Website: crate-barrel
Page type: delivery-shipping
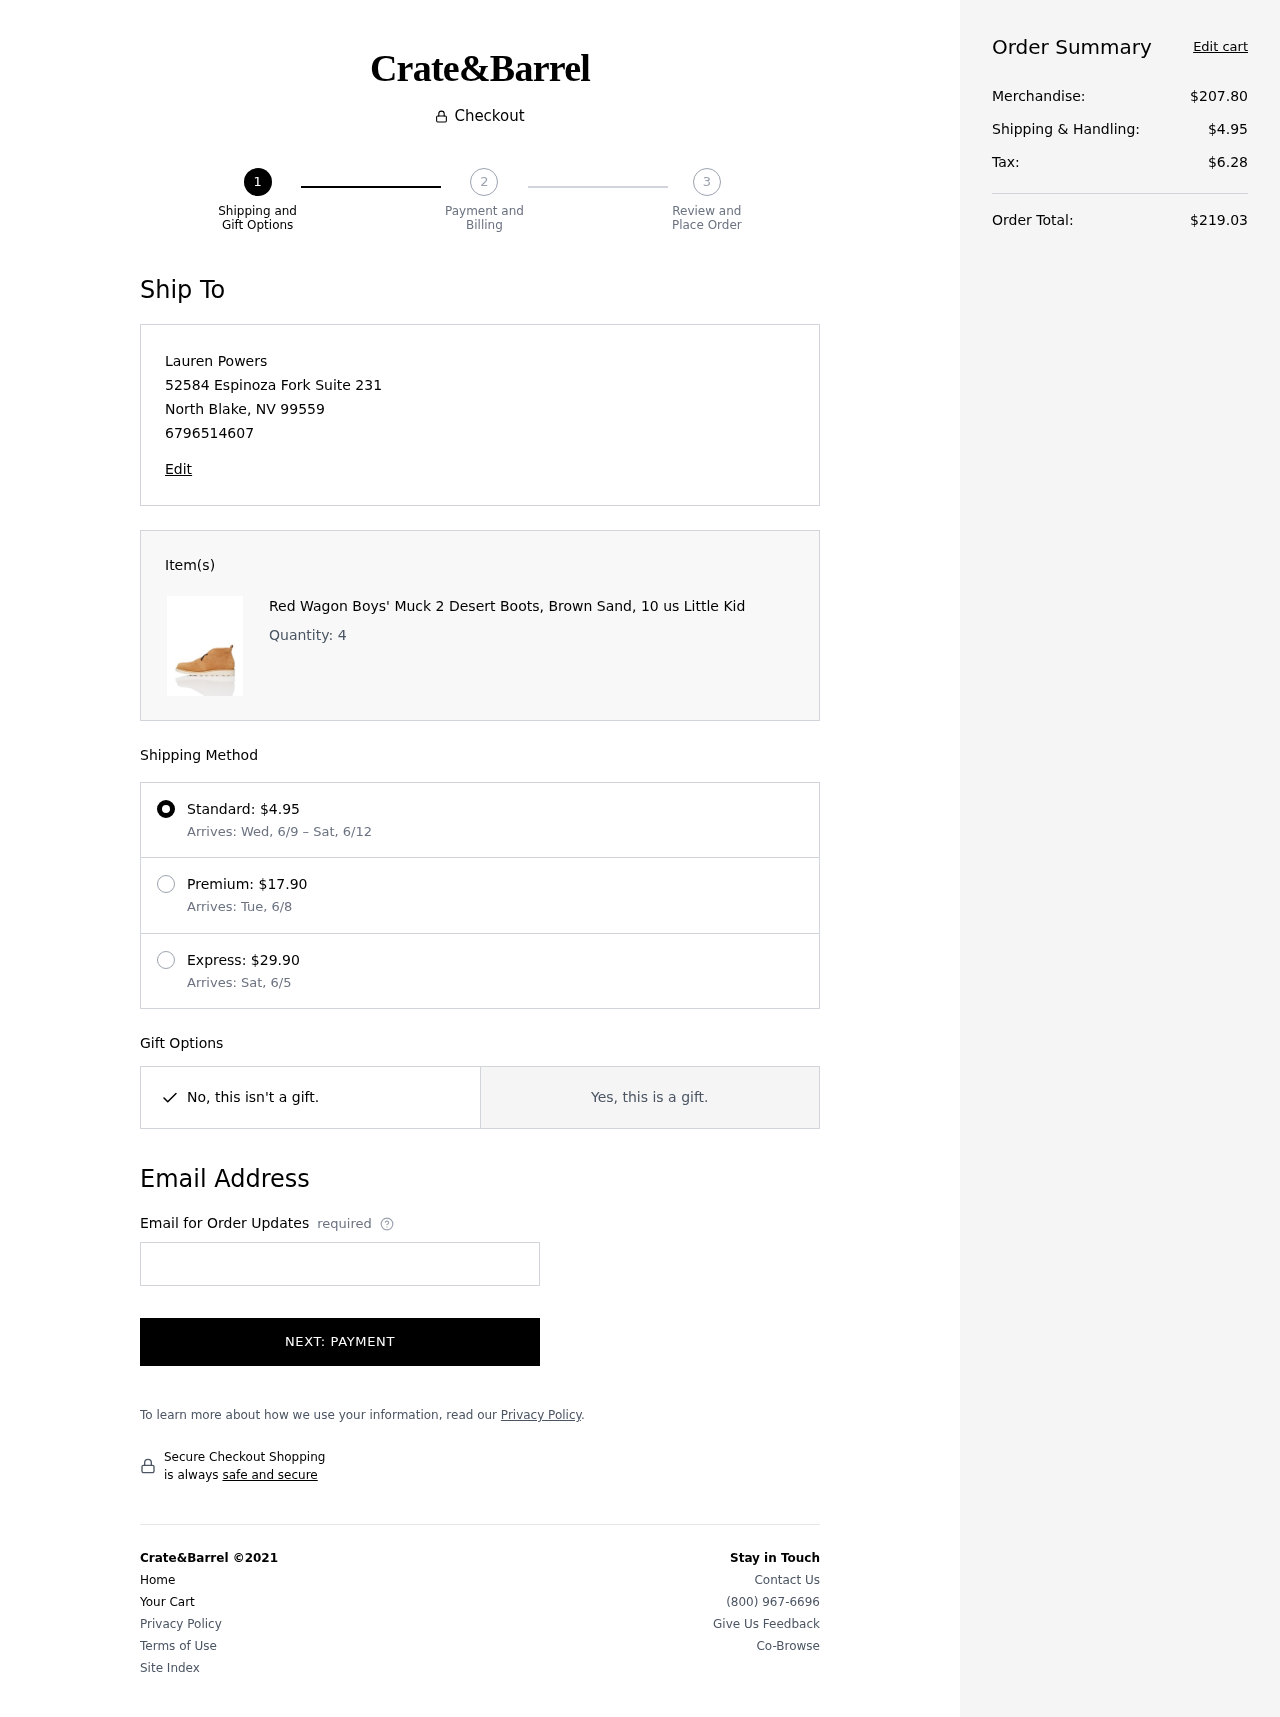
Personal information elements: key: PII_CITY
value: North Blake
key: PII_EMAIL
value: lauren_powers@hotmail.com
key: PII_FULLNAME
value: Lauren Powers
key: PII_PHONE
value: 6796514607
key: PII_POSTCODE
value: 99559
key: PII_STATE_ABBR
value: NV
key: PII_STREET
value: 52584 Espinoza Fork Suite 231
Product elements: key: PRODUCT1_NAME
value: Red Wagon Boys' Muck 2 Desert Boots, Brown Sand, 10 us Little Kid
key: PRODUCT1_QUANTITY
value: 4
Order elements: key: ORDER_SHIPPING_COST
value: $4.95
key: ORDER_SHIPPING_DATE
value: Wed, 6/9
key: ORDER_DELIVERY_DATE
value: Sat, 6/12
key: ORDER_SHIPPING_COST2
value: $17.90
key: ORDER_DELIVERY_DATE2
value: Arrives: Tue, 6/8
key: ORDER_SHIPPING_COST3
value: $29.90
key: ORDER_DELIVERY_DATE3
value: Arrives: Sat, 6/5
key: ORDER_SUBTOTAL
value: $207.80
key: ORDER_TAX
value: $6.28
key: ORDER_TOTAL
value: $219.03